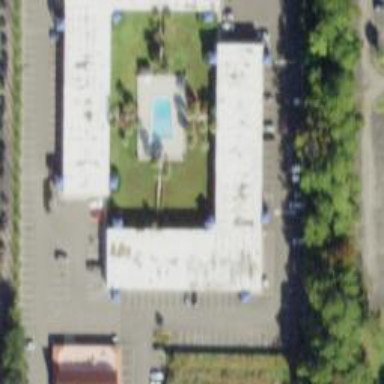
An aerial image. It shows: Hotel building.